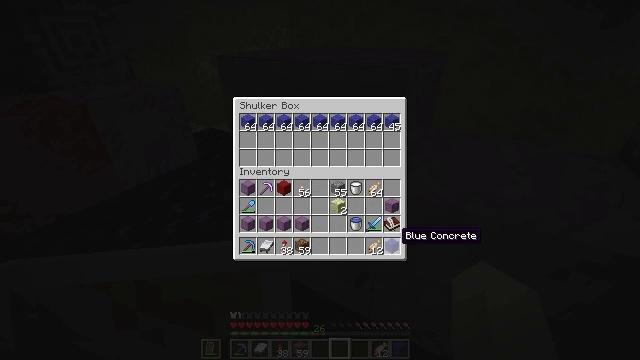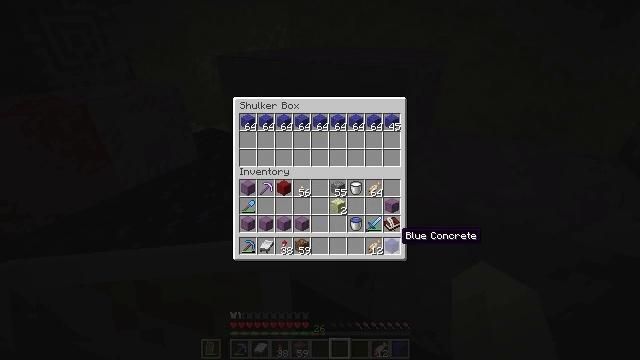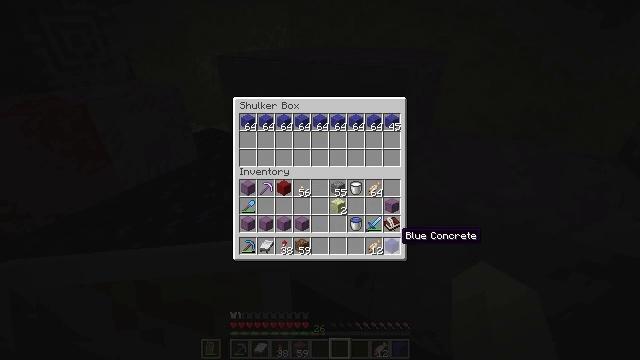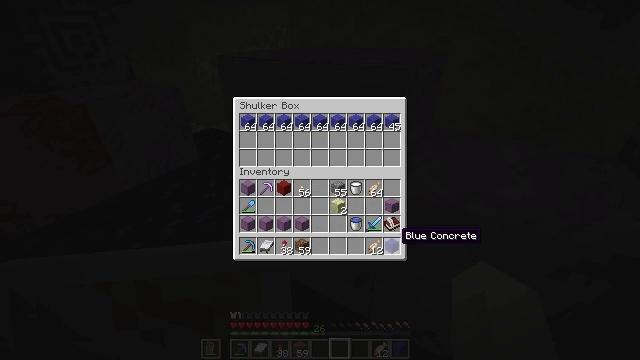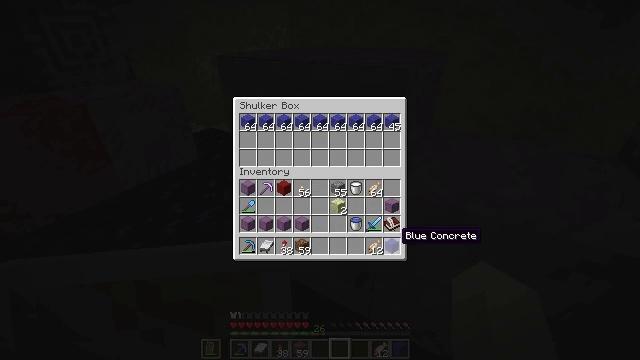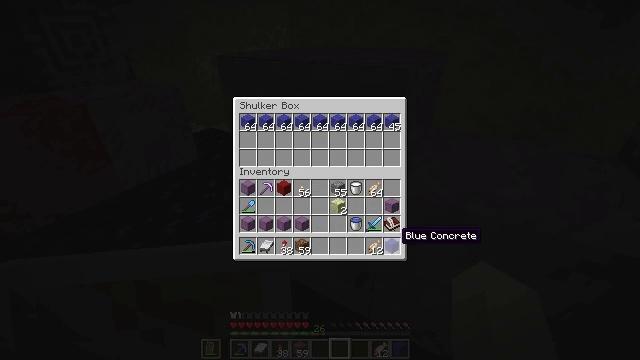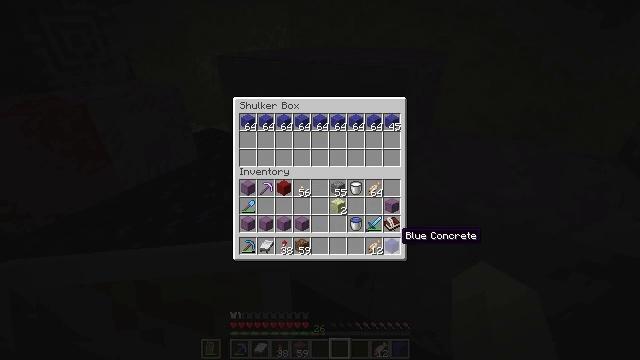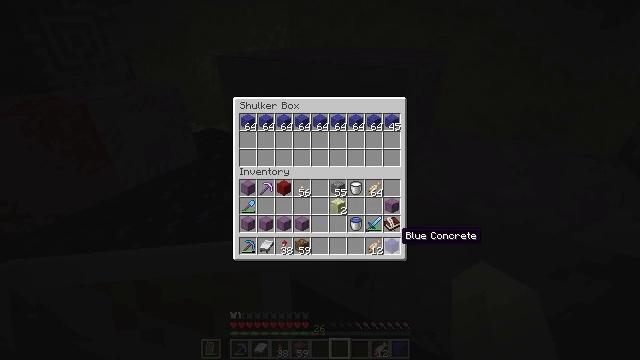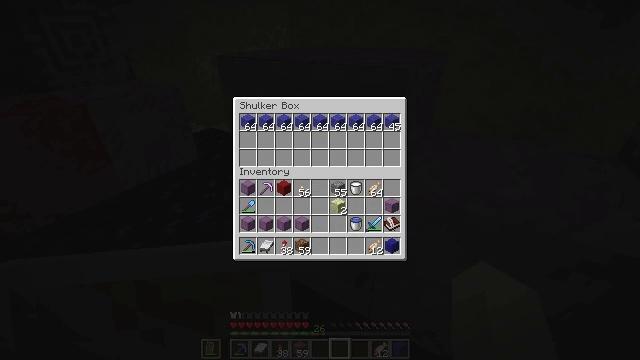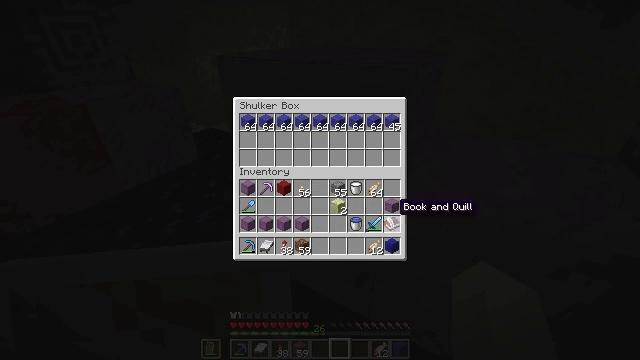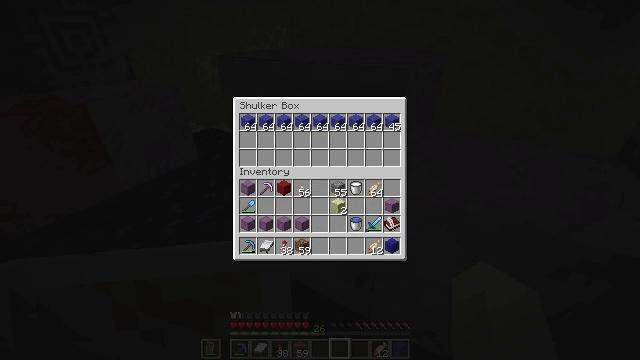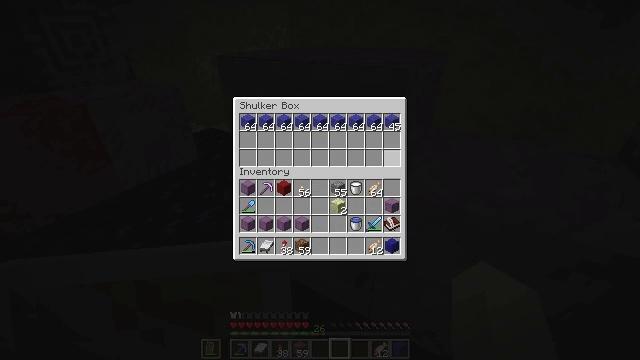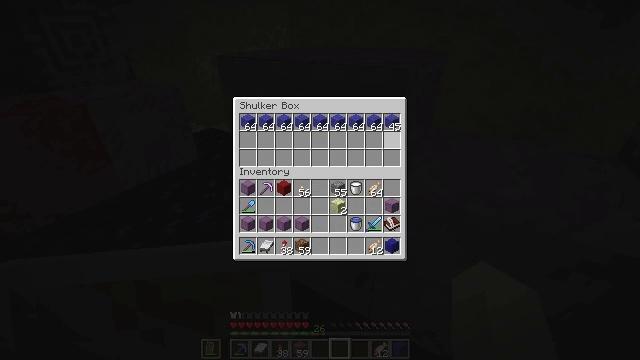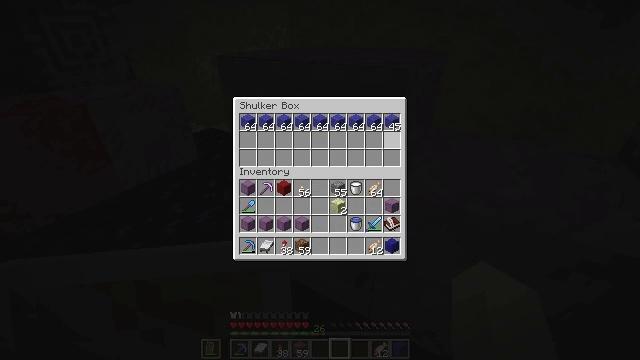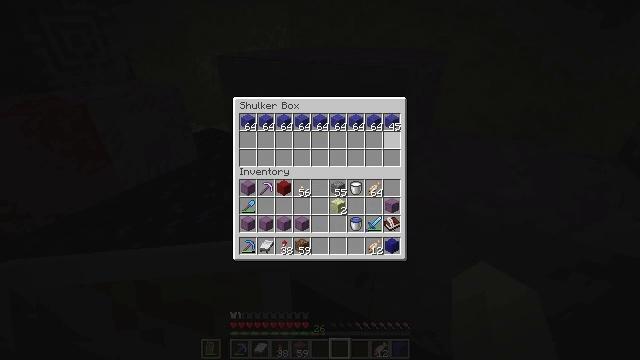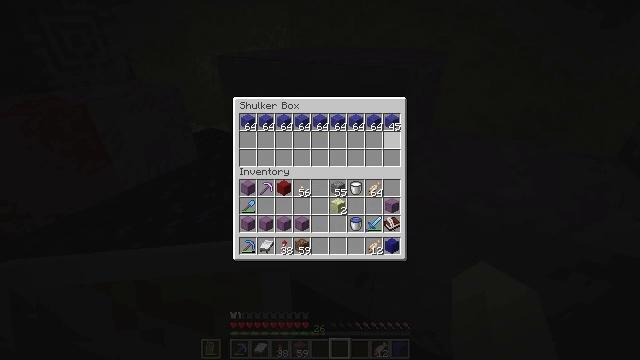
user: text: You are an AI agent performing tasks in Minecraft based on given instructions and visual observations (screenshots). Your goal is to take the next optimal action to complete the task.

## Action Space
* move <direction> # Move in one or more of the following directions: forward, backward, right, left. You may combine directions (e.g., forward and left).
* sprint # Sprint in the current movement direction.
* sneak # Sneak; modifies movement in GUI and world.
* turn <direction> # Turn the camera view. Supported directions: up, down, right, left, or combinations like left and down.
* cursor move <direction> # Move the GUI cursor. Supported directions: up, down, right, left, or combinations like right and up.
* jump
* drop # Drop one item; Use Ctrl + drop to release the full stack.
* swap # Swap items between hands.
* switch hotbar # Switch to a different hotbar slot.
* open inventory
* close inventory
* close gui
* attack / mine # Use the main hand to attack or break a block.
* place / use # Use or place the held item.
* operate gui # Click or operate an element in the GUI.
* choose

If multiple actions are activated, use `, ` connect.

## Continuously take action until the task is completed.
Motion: motion action
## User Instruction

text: Break the red concrete powder to collect it.
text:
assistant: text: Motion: sneak
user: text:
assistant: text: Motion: sneak
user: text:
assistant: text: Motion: sneak
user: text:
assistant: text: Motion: sneak
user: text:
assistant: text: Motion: sneak
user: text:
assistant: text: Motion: sneak
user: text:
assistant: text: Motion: sneak
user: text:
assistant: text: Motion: sneak, cursor move up
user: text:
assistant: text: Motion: sneak, cursor move up
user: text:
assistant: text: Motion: sneak, cursor move up
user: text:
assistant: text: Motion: sneak, cursor move up
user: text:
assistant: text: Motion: sneak, cursor move up
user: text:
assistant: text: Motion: sneak
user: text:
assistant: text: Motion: sneak
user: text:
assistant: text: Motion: sneak
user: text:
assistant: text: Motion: sneak, cursor move up
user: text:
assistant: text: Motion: sneak
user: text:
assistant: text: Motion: sneak
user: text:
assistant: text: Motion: sneak
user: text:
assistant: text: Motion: sneak
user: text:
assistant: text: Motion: sneak
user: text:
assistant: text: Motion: sneak
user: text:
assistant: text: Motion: sneak
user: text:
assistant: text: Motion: sneak
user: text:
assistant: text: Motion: sneak
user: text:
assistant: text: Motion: sneak
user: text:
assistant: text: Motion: sneak
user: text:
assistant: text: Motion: sneak
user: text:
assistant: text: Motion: sneak
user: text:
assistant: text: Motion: sneak